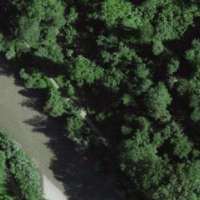
EUNIS habitat code: 41
Species observed at this site:
Prunus padus
Prunus spinosa